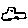
Label: car